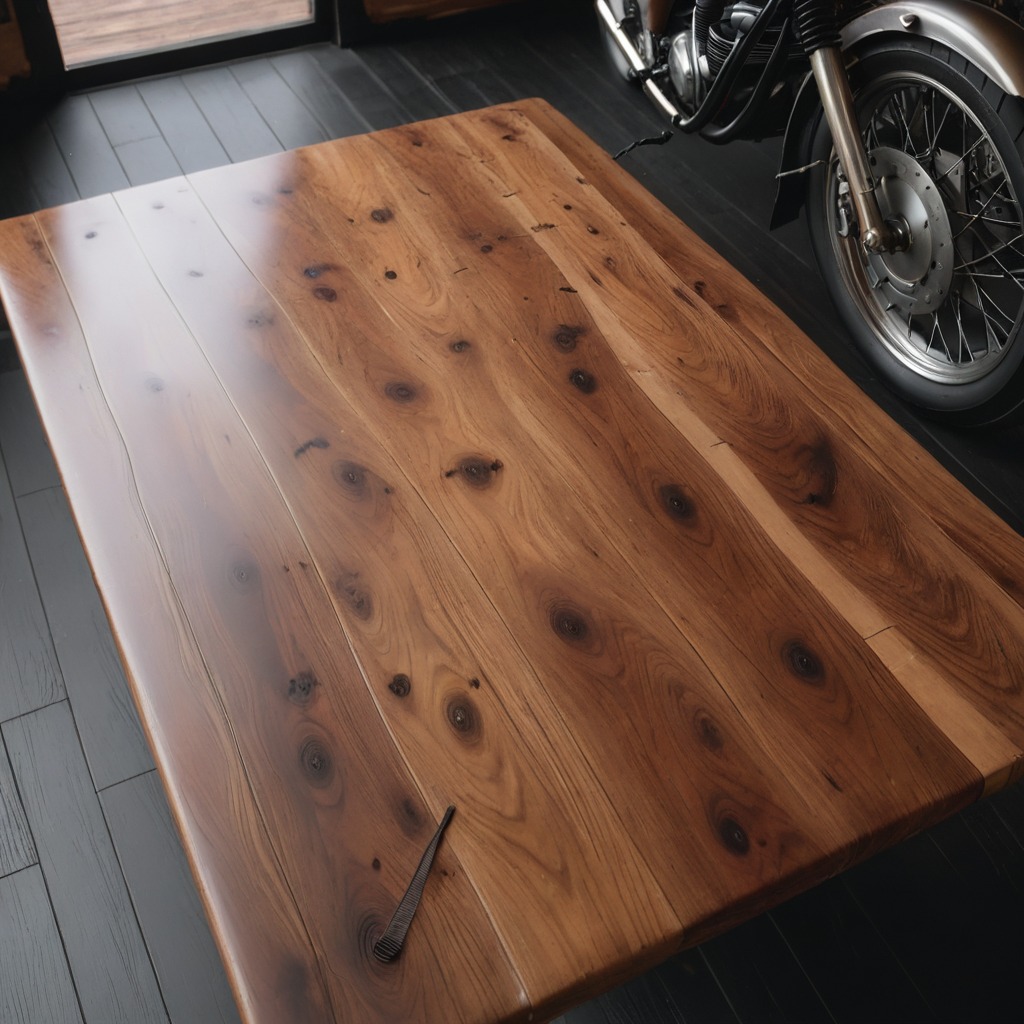
A coiled metal spring is lying on the wooden table in the vintage motorcycle garage.